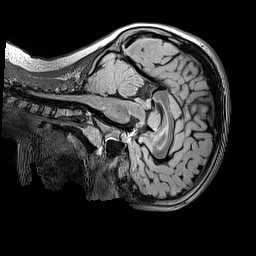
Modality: FLAIR
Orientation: sagittal
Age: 9
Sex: female
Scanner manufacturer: siemens
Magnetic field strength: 3 T
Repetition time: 5 s
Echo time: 0.388 s